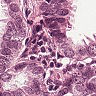
Metastatic tissue present: yes